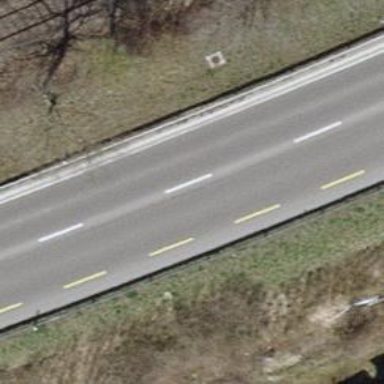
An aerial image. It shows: Secondary road with asphalt surface. There is cycle track on the right side of the road.